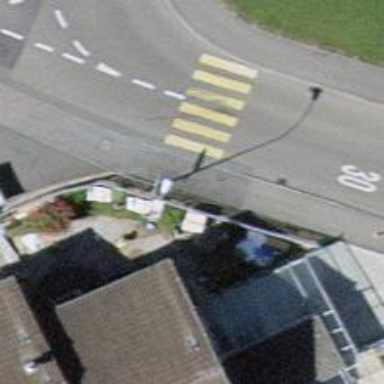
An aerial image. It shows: Kerb barrier.